Aerial crown-view tile of a tropical tree (Barro Colorado Island, Panama), acquired 20240611:
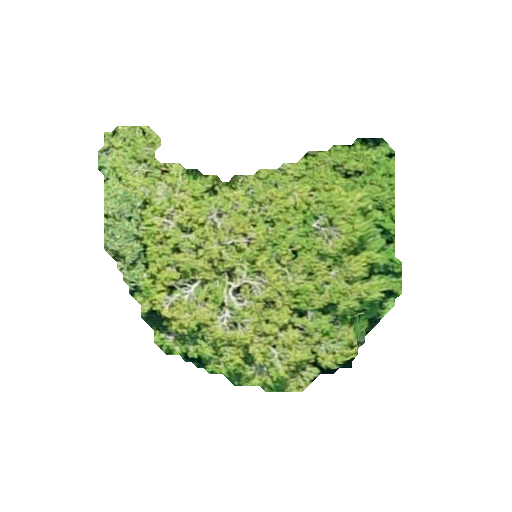
Species: Pouteria stipitata
GBIF accepted scientific name: Pouteria stipitata
Crown area: 90.13 m²